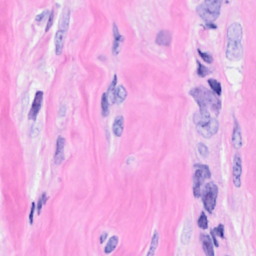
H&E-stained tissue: Breast